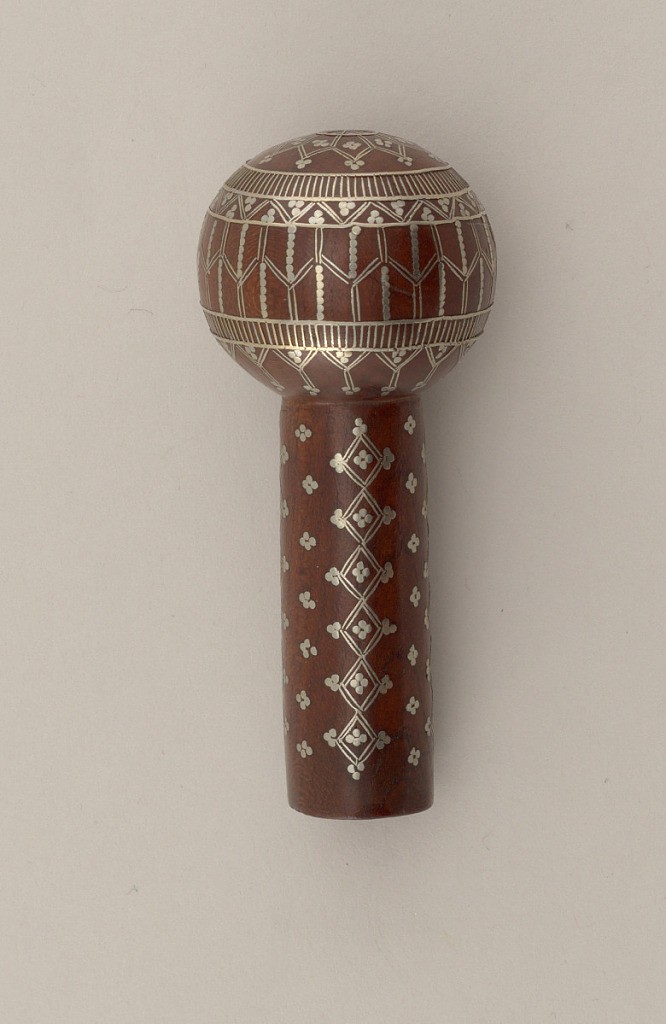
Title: Cane Handle
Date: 19th century
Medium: wood, silver
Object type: handle
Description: Round knob on short stem of wood, inlaid with silver. top has a star design; sides, stripes and zigzags in circular bands; stem has perpendicular design of small, conventionalized pattern and diamond in stripes.